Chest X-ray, PA view. Patient: 31 years old, sex M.
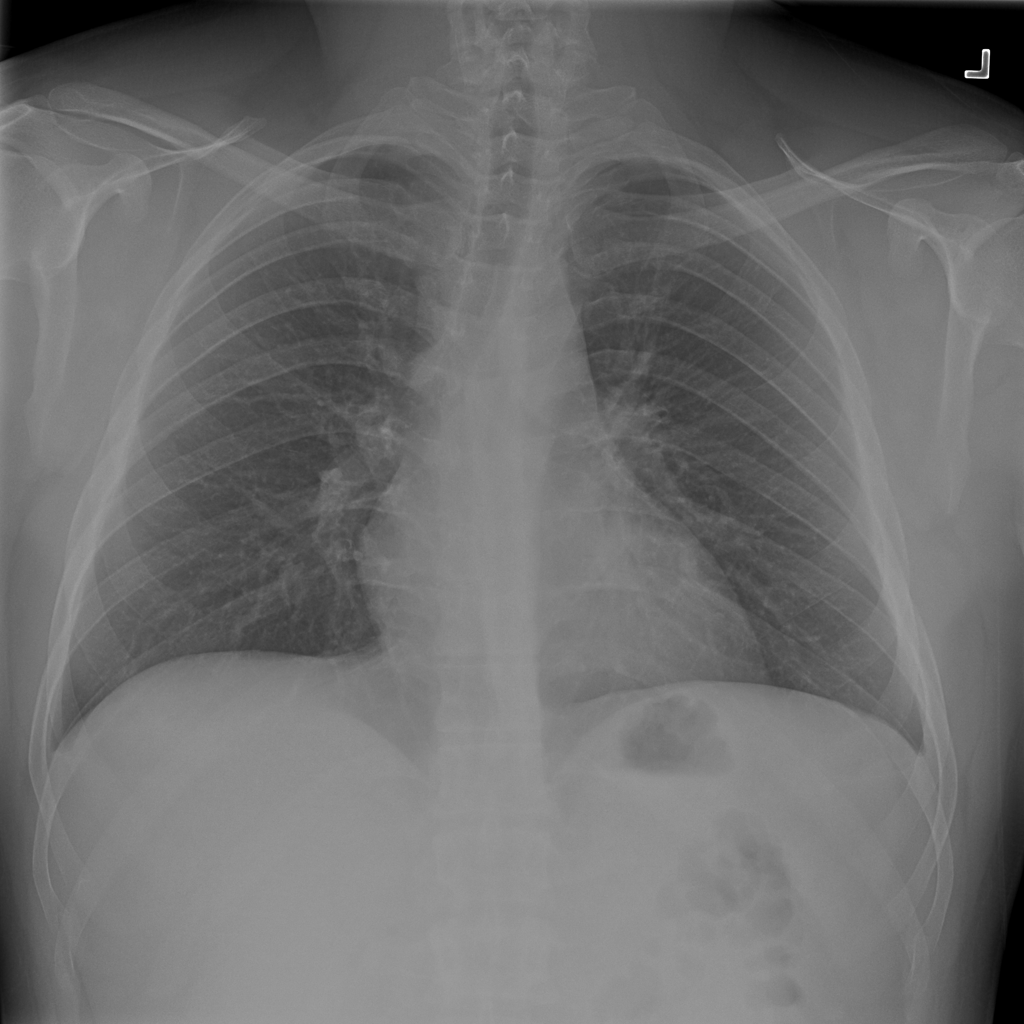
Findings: No Finding